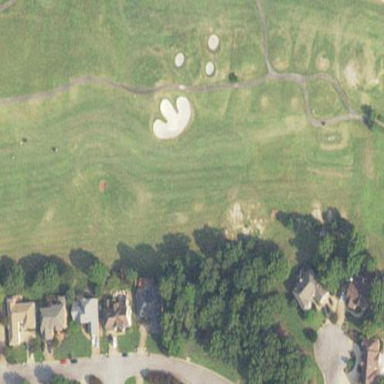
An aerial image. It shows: Rough area on grassy golf course.